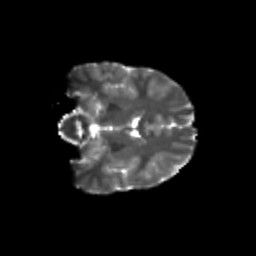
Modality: T2w
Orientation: coronal
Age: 10
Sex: male
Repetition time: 9.512 s
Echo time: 0.089 s